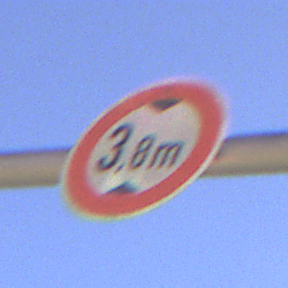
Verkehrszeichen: TatsaechlicheHoehe
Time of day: Midday
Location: Outdoor (Nature)
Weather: Clear
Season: NotSpecified
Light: Natural